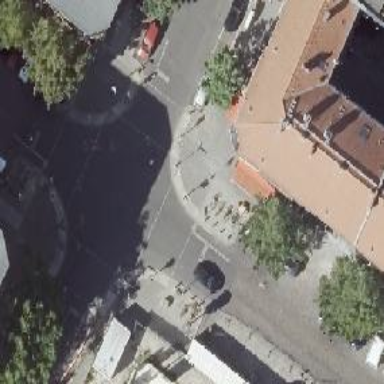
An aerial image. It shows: Asphalt footway with crossing controlled by traffic signals.